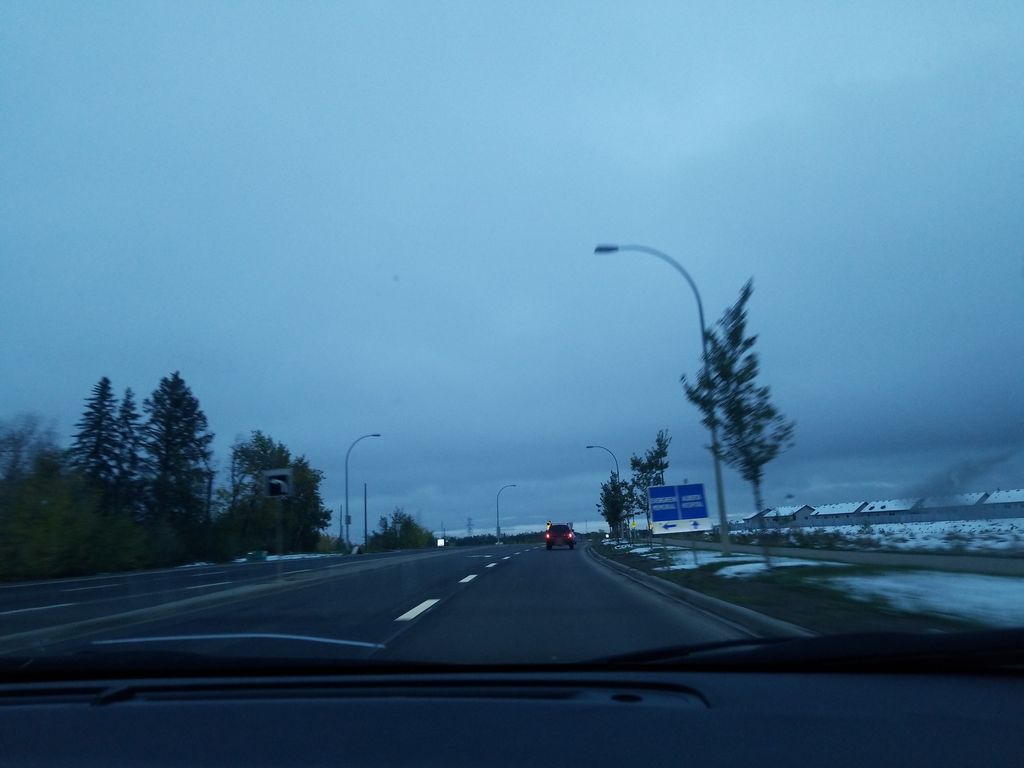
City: edmonton